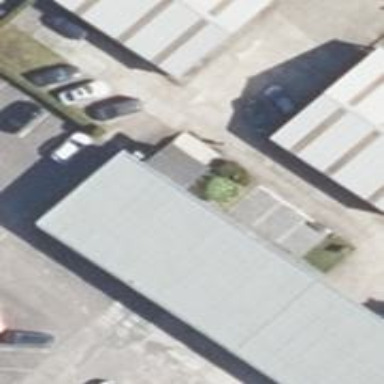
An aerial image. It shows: Fuel station.